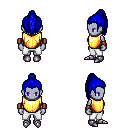
a pixel art fantasy rpg character, female body template, dark elf, purple skin, gold chest armor, white pants, blue long topknot hairstyle, leather bracers, metal boots, four views (front, back, left, right), 2x2 character sprite sheet, small pixel art, hard edges, no anti-aliasing